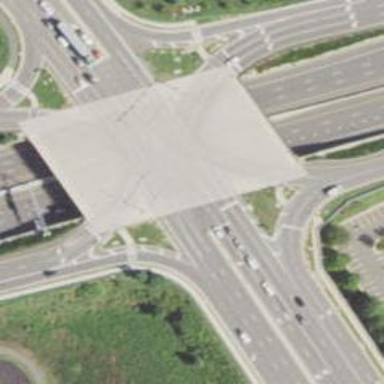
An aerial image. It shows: Trunk link highway bridge.